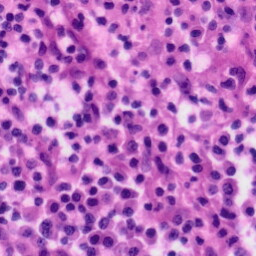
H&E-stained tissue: Tonsil